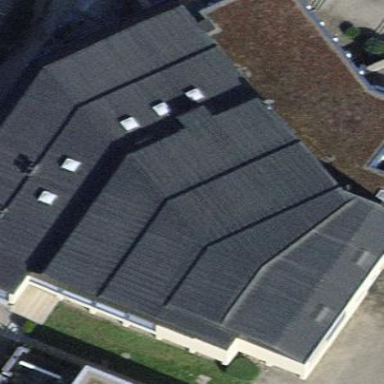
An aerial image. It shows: Community centre building.